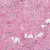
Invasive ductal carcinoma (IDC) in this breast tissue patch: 0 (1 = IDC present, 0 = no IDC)